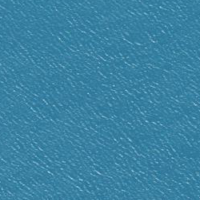
EUNIS habitat code: 14
Species observed at this site:
Tussilago farfara